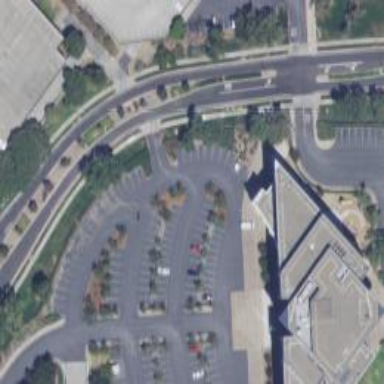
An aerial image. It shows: Parking space is available.